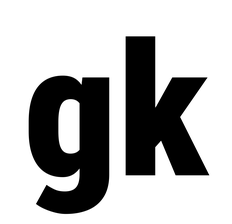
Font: Roboto_Condensed_Black